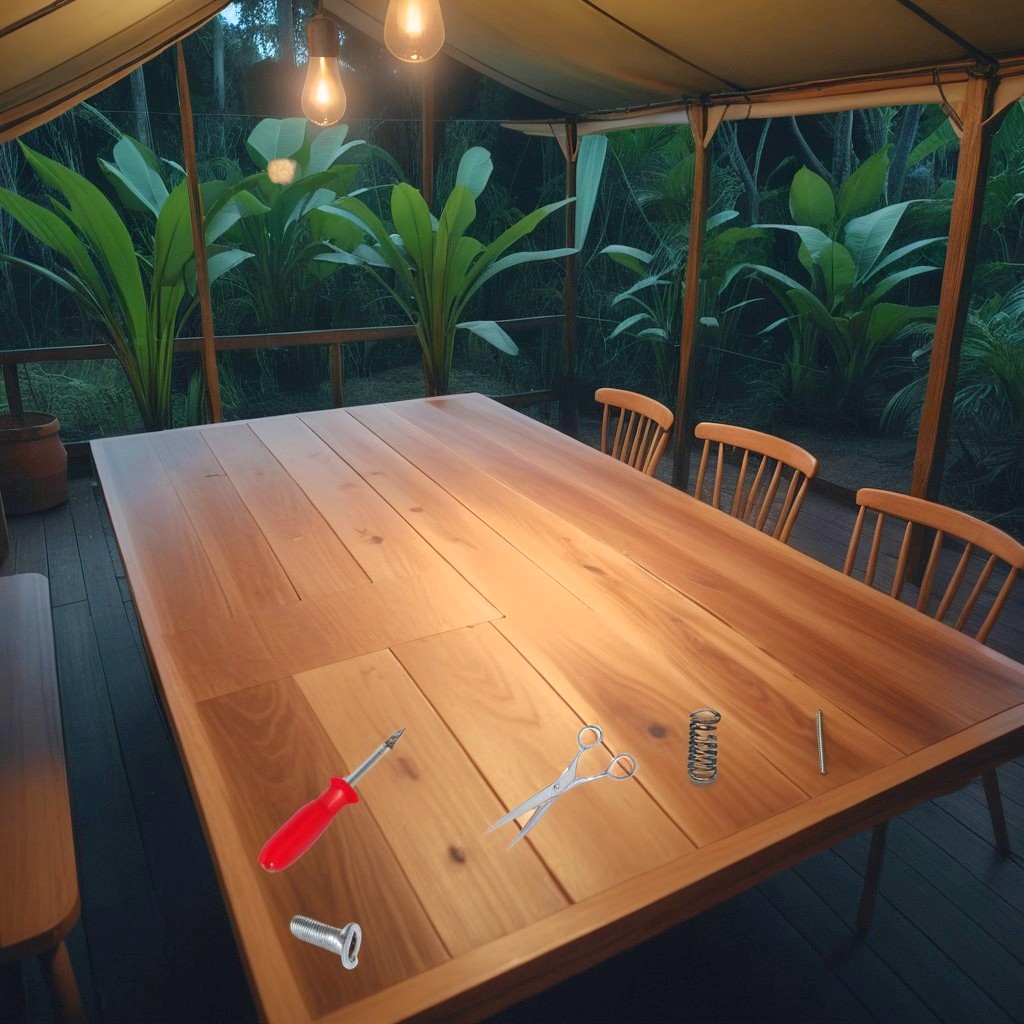
A metal machine screw, an iron nail, a coiled metal spring, a screwdriver, and a pair of scissors are lying on a wooden table inside a jungle field workshop tent at night.